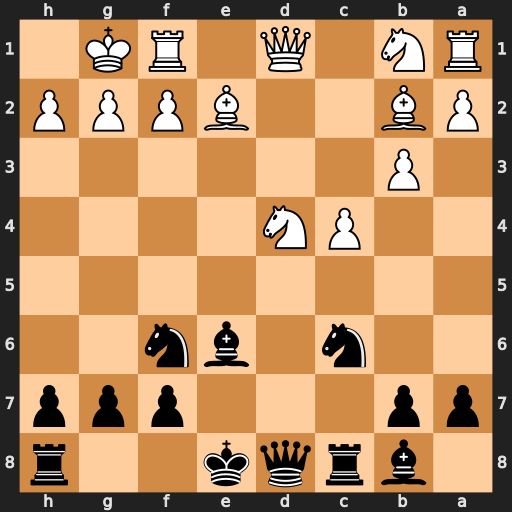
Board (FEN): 1brqk2r/pp3ppp/2n1bn2/8/2PN4/1P6/PB2BPPP/RN1Q1RK1
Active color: b
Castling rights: k
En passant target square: -
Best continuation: Be5 Nxc6 Qxd1 Rxd1 Bxb2